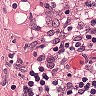
Metastatic tissue present: no